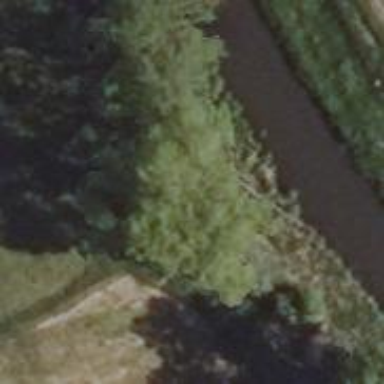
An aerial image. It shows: Row of deciduous broadleaved trees.